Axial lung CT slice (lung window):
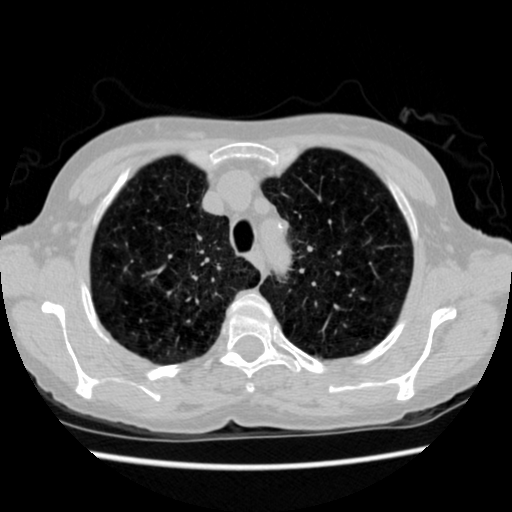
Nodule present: no